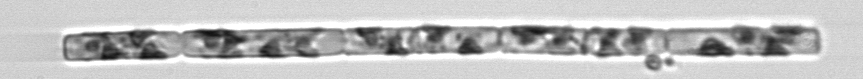
Label: Guinardia_delicatula